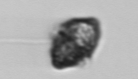
Label: Kryptoperidinium_triquetrum